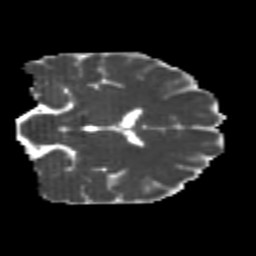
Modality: MD
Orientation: coronal
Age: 26
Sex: female
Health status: healthy
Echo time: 0.074 s